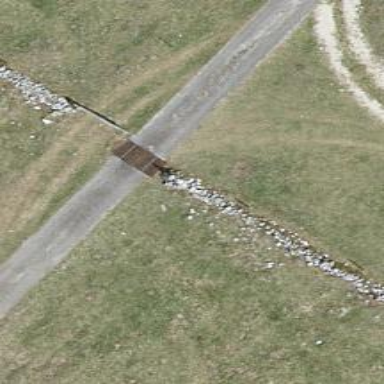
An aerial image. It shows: Cattle grid.